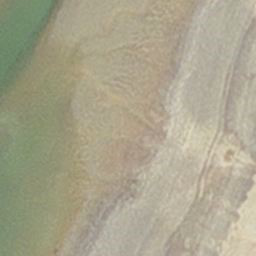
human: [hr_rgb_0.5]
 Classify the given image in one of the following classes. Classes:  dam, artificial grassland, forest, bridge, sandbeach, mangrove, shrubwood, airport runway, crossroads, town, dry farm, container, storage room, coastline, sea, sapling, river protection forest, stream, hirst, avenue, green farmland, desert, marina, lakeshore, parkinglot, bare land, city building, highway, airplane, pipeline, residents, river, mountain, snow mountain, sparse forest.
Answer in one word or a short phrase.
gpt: hirst